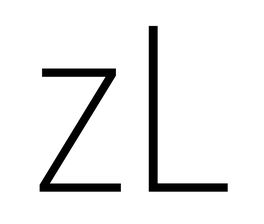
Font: Roboto_Condensed_ExtraLight